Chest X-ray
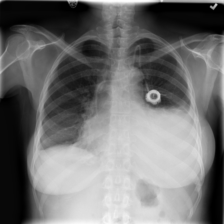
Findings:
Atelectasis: negative
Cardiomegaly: negative
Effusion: positive
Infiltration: negative
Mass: negative
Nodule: negative
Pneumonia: negative
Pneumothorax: negative
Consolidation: negative
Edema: negative
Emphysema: negative
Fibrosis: negative
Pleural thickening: negative
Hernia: negative